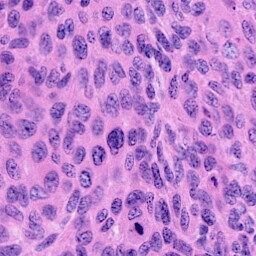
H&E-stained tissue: Cervix